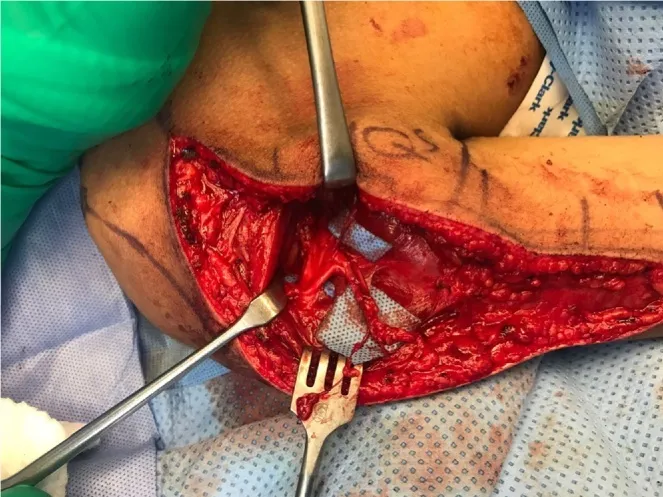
The cutaneous branch is traced retrograde to the axillary nerve in the quadrilateral space.
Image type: medical_photograph (other_medical_photograph)